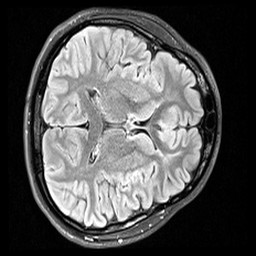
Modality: FLAIR
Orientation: axial
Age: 24
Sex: female
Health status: healthy
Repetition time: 12 s
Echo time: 0.095 s